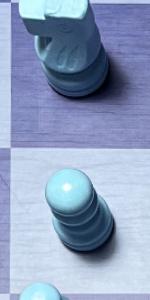
Label: Pawn_White